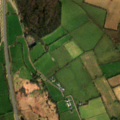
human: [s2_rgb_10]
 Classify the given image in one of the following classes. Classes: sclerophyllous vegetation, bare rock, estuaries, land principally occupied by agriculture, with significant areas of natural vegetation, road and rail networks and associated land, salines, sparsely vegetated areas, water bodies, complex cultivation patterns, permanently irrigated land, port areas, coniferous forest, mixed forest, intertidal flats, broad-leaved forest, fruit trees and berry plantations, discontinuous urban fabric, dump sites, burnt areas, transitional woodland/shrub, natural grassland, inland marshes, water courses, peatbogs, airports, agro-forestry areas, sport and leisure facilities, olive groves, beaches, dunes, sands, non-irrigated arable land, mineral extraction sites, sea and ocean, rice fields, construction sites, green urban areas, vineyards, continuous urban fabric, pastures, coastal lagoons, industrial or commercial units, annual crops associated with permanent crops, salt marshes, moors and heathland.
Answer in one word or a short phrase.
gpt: non-irrigated arable land, pastures, complex cultivation patterns, broad-leaved forest